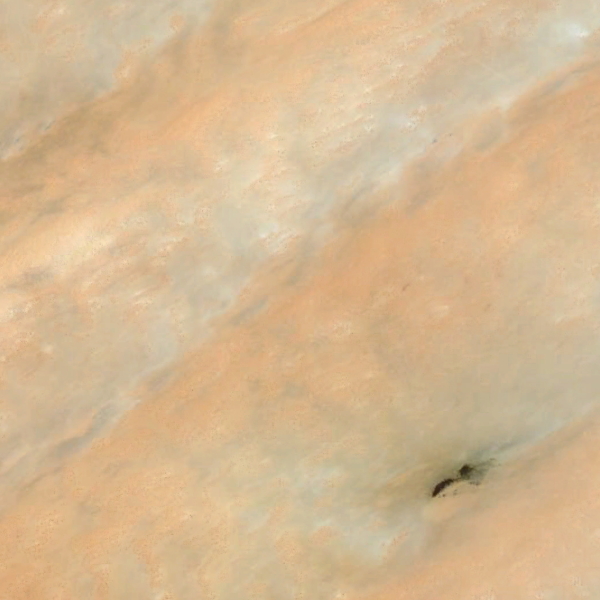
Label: Desert